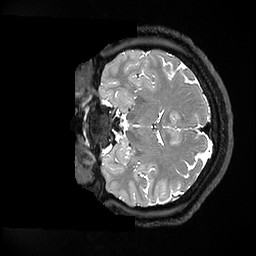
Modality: T2w
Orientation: coronal
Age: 27
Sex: female
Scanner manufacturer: ge
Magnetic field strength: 3 T
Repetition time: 3.202 s
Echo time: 0.06703 s